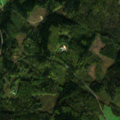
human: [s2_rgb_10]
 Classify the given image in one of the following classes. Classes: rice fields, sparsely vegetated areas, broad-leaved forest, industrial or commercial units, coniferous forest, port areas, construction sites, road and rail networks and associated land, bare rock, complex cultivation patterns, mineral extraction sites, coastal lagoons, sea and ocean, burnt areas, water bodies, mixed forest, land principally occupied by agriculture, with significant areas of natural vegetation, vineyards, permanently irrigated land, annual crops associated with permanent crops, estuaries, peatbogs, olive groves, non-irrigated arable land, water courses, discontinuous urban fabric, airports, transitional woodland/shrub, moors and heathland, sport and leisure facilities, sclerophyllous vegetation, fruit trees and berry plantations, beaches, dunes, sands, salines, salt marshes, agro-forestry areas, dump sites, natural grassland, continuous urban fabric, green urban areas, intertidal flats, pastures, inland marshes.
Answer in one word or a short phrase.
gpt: broad-leaved forest, coniferous forest, mixed forest